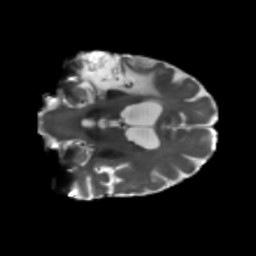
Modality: T2w
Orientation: coronal
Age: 71
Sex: male
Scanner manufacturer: siemens
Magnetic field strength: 3 T
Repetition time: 5.25 s
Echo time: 0.08 s